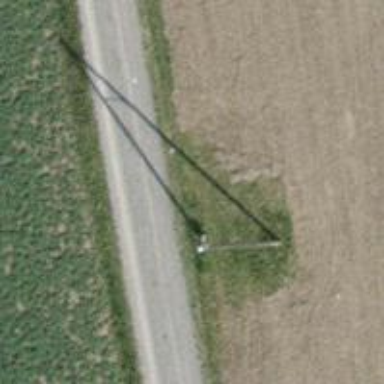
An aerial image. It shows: Straight power pole with straightforward line management.